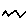
Label: zigzag